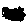
Label: star